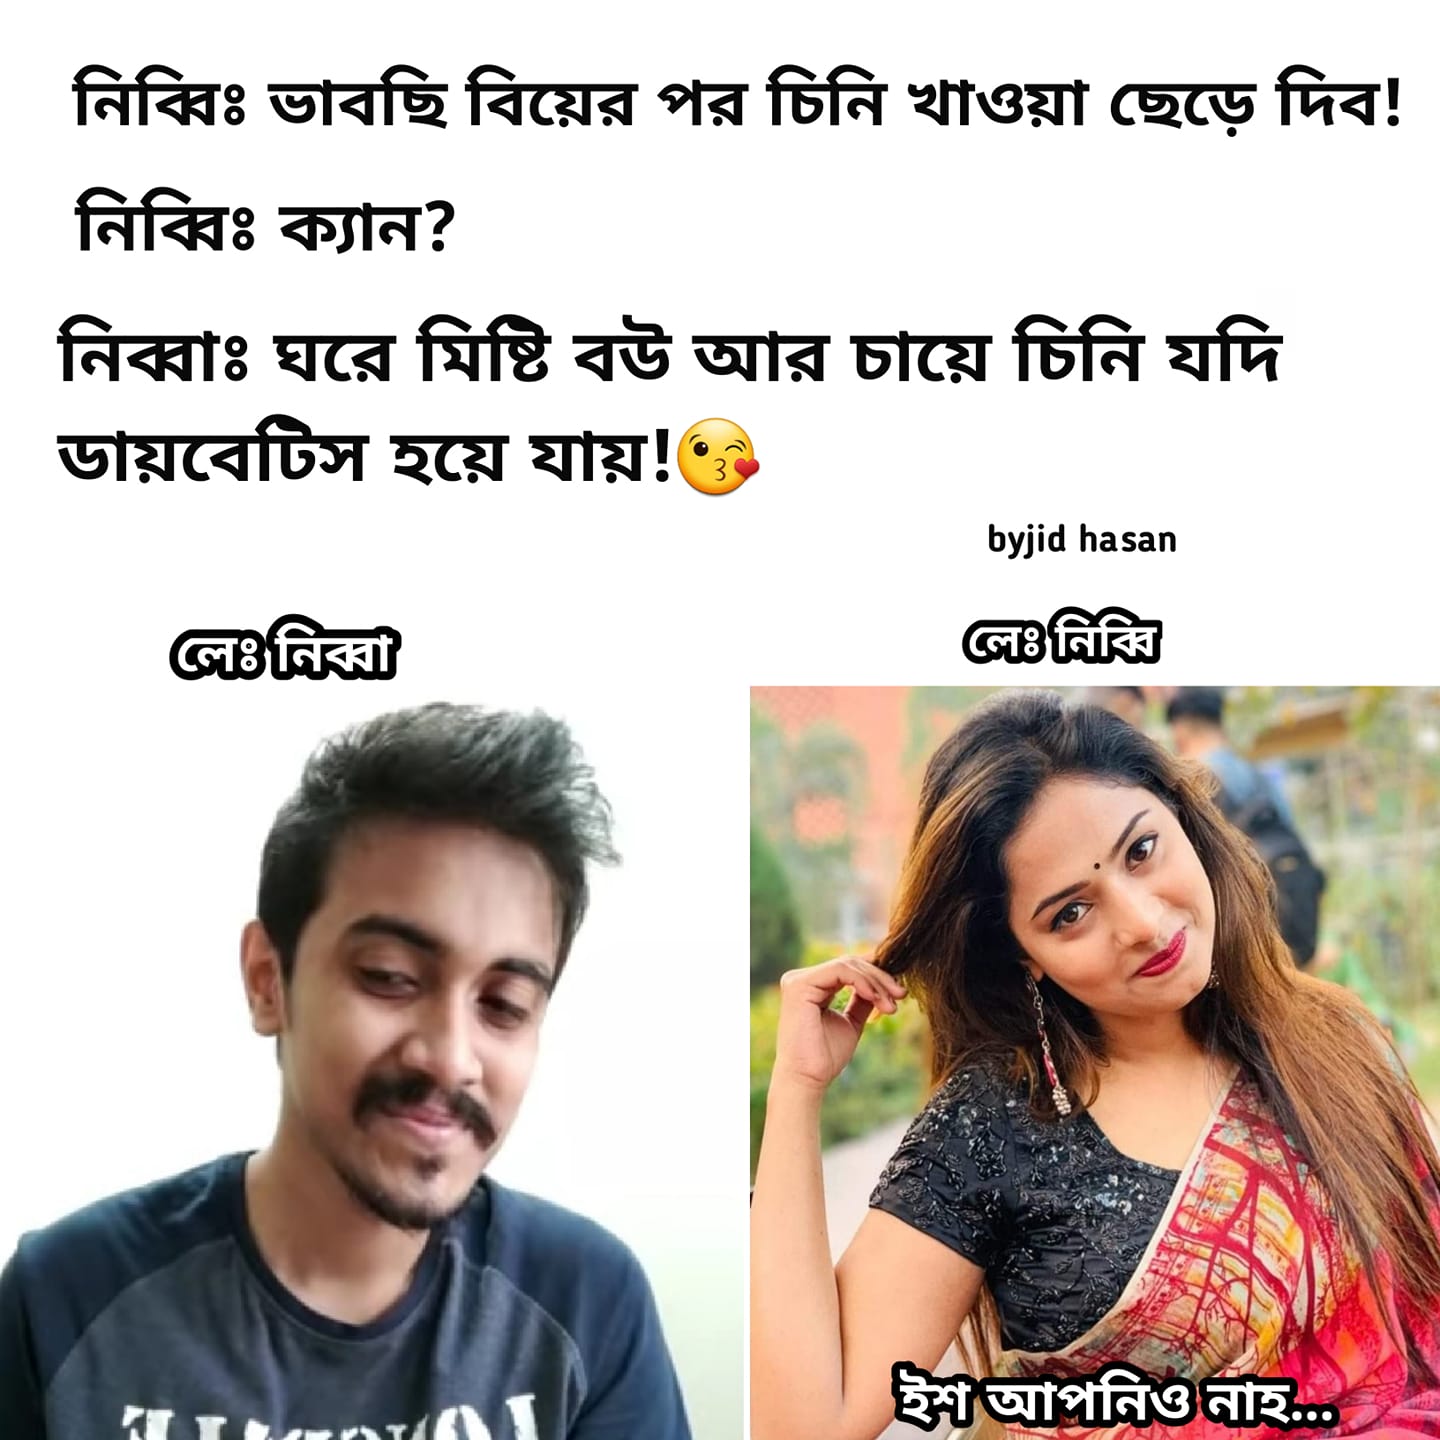
Caption: নিব্বিঃ ভাবছি বিয়ের পর চিনি খাওয়া ছেড়ে দিব ! নিব্বিঃ ক্যান?    নিব্বাঃ ঘরে মিষ্টি বউ আর চায়ে চিনি যদি ডায়বেটিস হয়ে যায় !       লেঃনিব্বা          লেঃনিব্বি    ইশ আপনিও নাহ
Label: non-hate